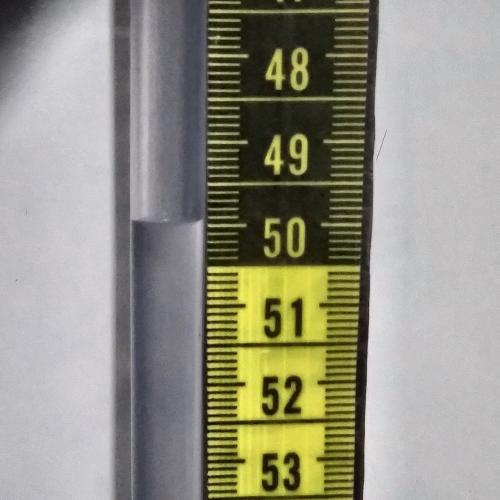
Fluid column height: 50.0 cm